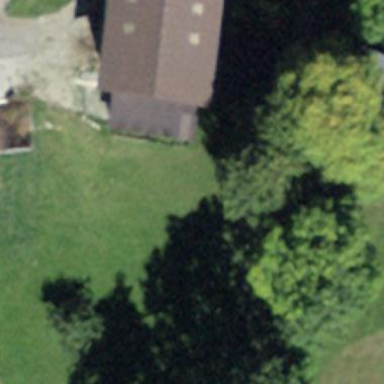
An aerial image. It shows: Rural barn.